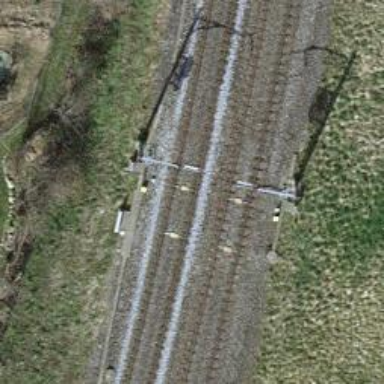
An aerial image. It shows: Railway signal.